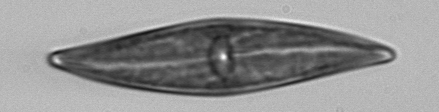
Label: Pleurosigma